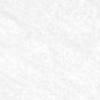
Label: no_change